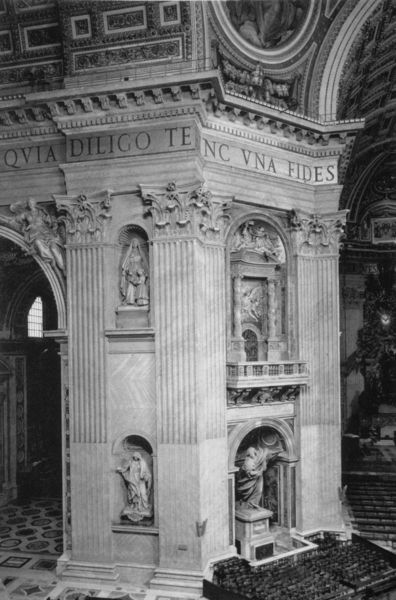
Titel: Basilica di San Pietro in Vaticano (Vierungspfeiler)
Standort: Roma
Institution: Basilica di San Pietro in Vaticano
Schlagwörter: weiß, marmor, pfeiler, schwarz, säule, säulen, architektur, barock, stein, bild, kirche, boden, klassizismus, gotik, renaissance, kannelierung, skulptur, statue, balkon, schrift, bogen, italien, pilaster, figuren, rundbogen, kuppel, detail, inschrift, ornamente, verzierung, plastik, halle, eingang, nische, gewölbe, medaillon, religion, palast, dom, text, mosaik, kunst, altar, kapitelle, rom, kapitell, fries, sims, skulpturen, apsis, vatikan, niesche, maria, christentum, sakralbau, römisch, wandnische, tonne, gebälk, nischen, bramante, michelangelo, petersdom, kannelure, latein, vierung, lateinisch, nieschen, kannellierung, st. peter, italienisch, vierungspfeiler, ikonen, peter, fides, tom, sankt, bernini, seitenaltar, pilasterpfeiler, kompositkapitell, fide, vna, arkae